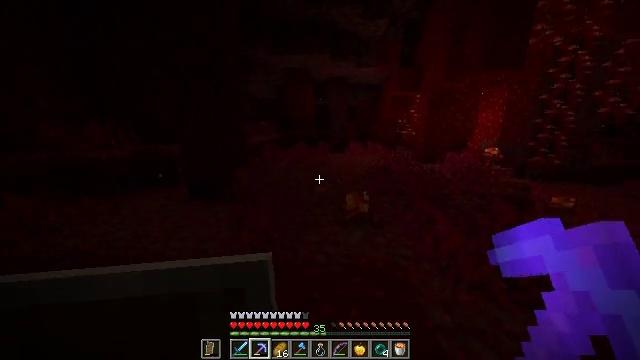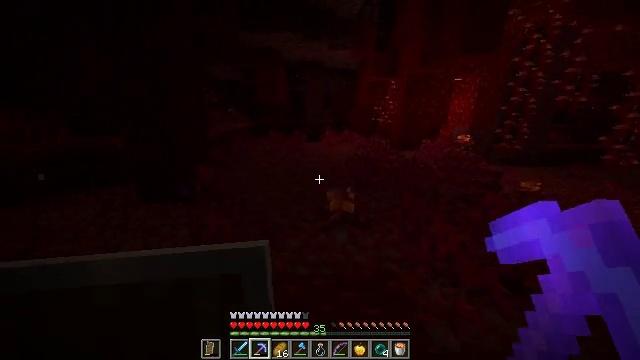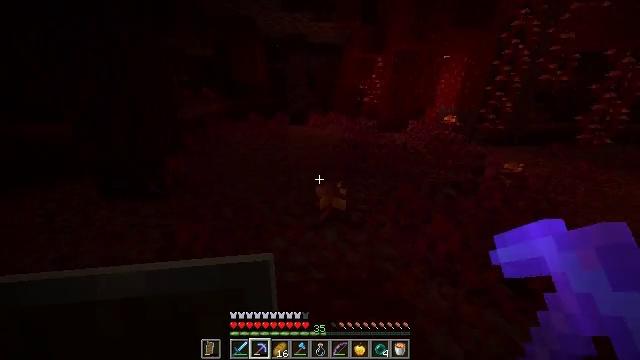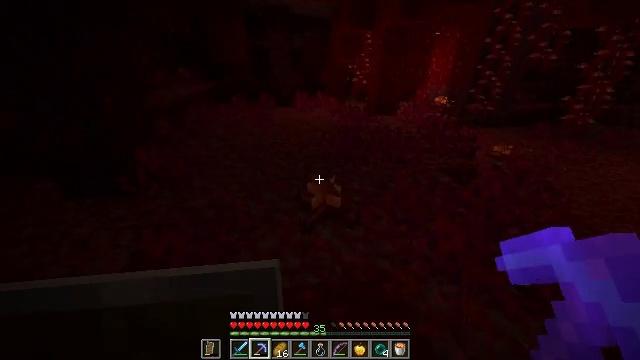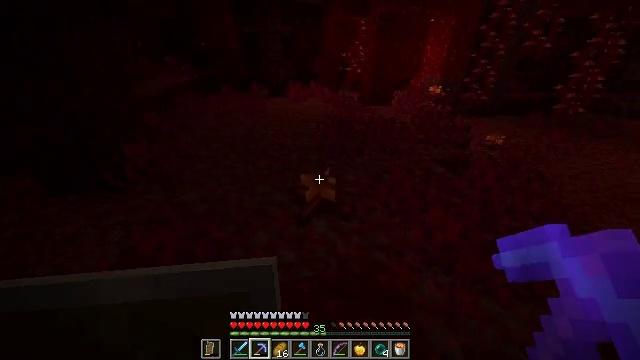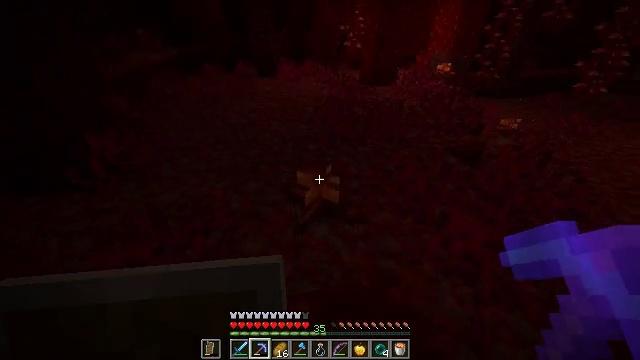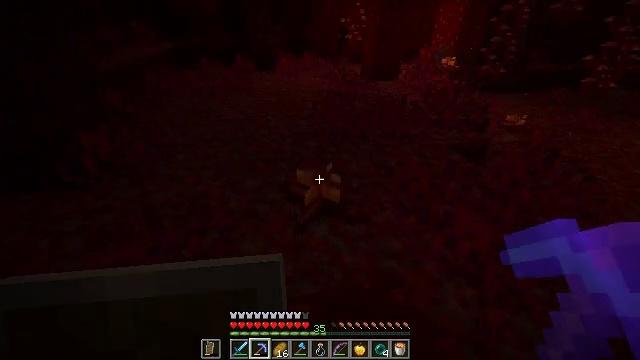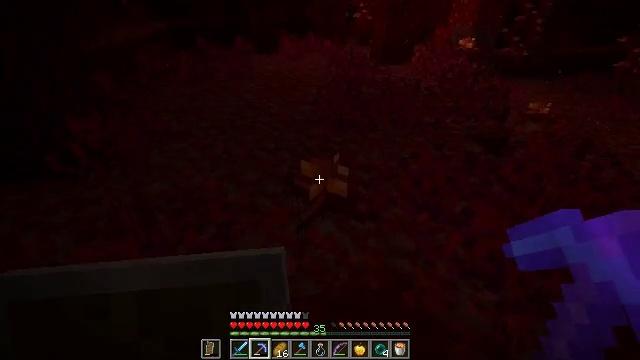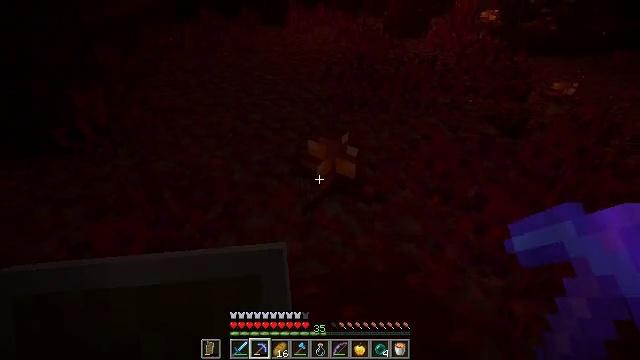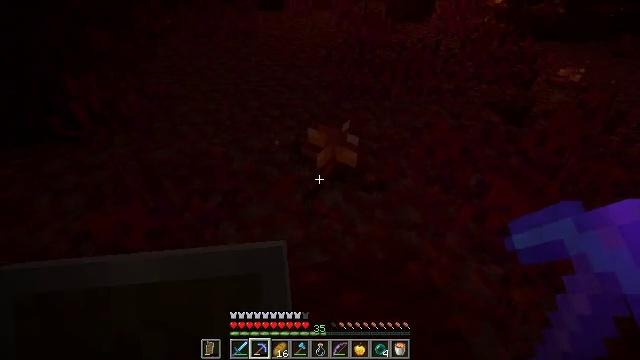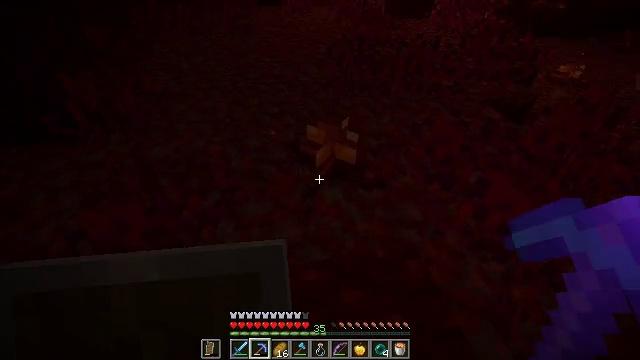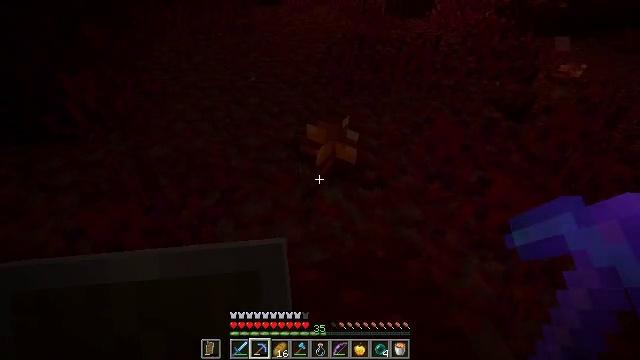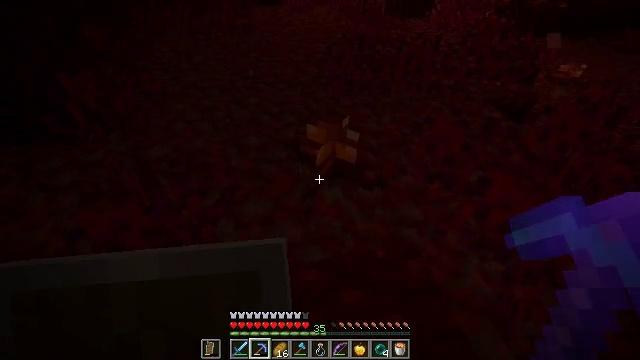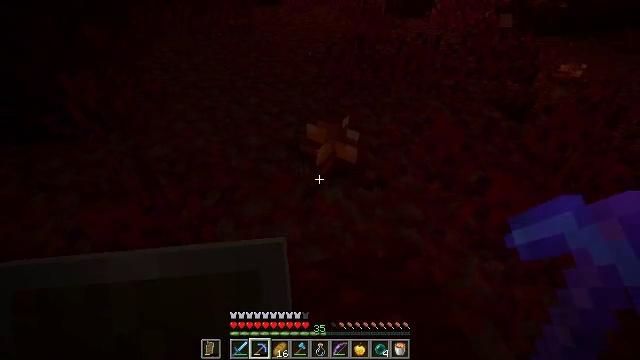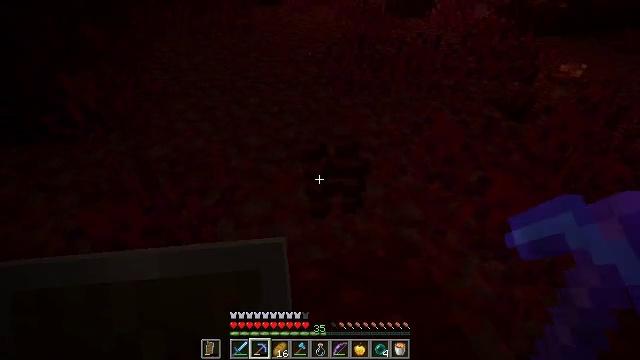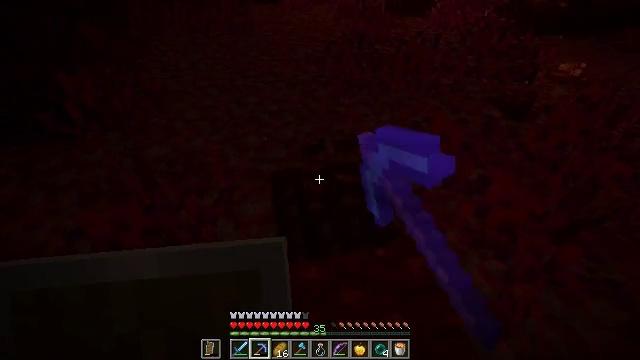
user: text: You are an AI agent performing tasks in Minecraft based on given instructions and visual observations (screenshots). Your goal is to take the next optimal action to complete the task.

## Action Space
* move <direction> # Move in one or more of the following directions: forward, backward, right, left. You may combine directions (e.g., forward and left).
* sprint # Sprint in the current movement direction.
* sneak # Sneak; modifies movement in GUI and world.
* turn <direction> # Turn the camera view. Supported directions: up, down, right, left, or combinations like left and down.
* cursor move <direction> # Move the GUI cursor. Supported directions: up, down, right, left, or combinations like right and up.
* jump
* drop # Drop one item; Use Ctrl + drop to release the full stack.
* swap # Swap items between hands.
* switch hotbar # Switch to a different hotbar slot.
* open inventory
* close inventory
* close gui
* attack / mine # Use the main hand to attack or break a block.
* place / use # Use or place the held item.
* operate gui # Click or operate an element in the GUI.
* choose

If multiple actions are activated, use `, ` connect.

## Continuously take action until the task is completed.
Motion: motion action
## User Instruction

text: Remove crimson fungus from its spot.
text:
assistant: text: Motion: move forward, sprint, turn right and down
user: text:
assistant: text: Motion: move forward, sprint, turn right and down
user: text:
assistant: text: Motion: move forward, sprint, turn right and down
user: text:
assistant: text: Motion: turn right and down
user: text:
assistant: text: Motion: turn right and down
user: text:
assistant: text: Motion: no_op
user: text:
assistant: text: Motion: turn left and down
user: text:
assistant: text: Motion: turn left and down
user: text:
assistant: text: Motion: turn down
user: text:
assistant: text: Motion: no_op
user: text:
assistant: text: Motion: no_op
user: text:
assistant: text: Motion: no_op
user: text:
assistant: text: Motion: no_op
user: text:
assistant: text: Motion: attack / mine
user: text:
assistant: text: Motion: attack / mine
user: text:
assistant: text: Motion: turn up
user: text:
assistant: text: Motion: turn right and up
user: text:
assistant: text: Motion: turn up
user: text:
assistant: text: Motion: no_op